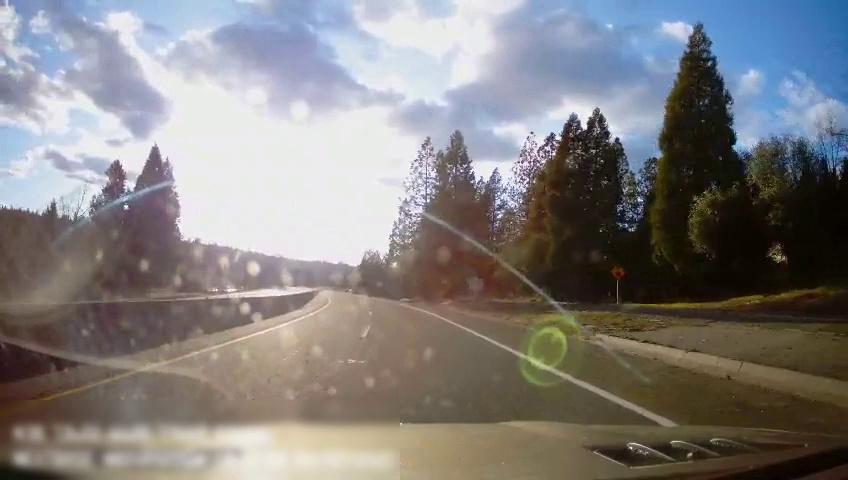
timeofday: Day
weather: Sunny
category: Drivable Space
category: Drivable Space
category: Drivable Space
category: Lanes | Alternate Lane
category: Lanes | Current Lane
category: Lanes | Current Lane
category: Traffic | Signs